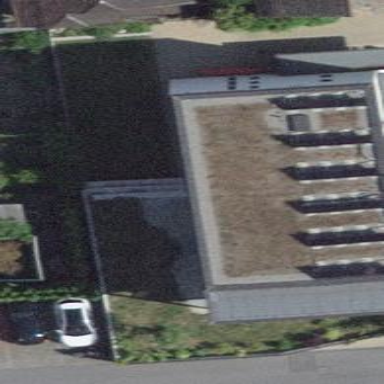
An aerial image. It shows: Building with apartments and flat roof.